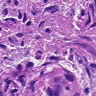
Metastatic tissue present: yes